Question: I have written a C program to detect input types. It detects alphabets and digits well but it is detecting special characters as digits. Please help me to solve the question.
Code:
'''
#include <stdio.h>
int main()
{
char c;
scanf("%c", &c);
if (c >= 'a' && c <= 'z') printf("Alphabet of lower case.");
else if (c >= 'A' && c <= 'Z') printf("Alphabet of upper case.");
else if (c >= 0 || c < 0) printf("Digit");
else printf("Special character.");
return 0;
}
'''
Output of this program:

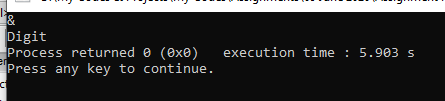
Answer: Remember, numbers are chars!
You could try this:
'''
#include <stdio.h>
int main()
{
char c;
scanf("%c", &c);
if (c >= 'a' && c <= 'z') printf("Alphabet of lower case.");
else if (c >= 'A' && c <= 'Z') printf("Alphabet of upper case.");
else if (c >= '0' && c <= '9') printf("Digit");
else printf("Special character.");
return 0;
}
'''
It was failing because you were comparing chars against numbers